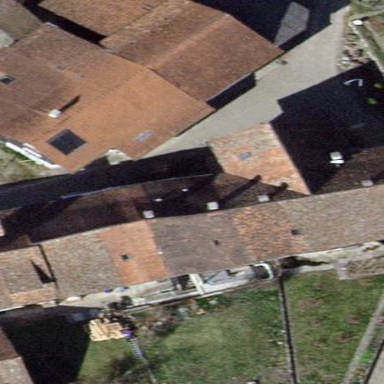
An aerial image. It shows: Farm building with gabled roof.